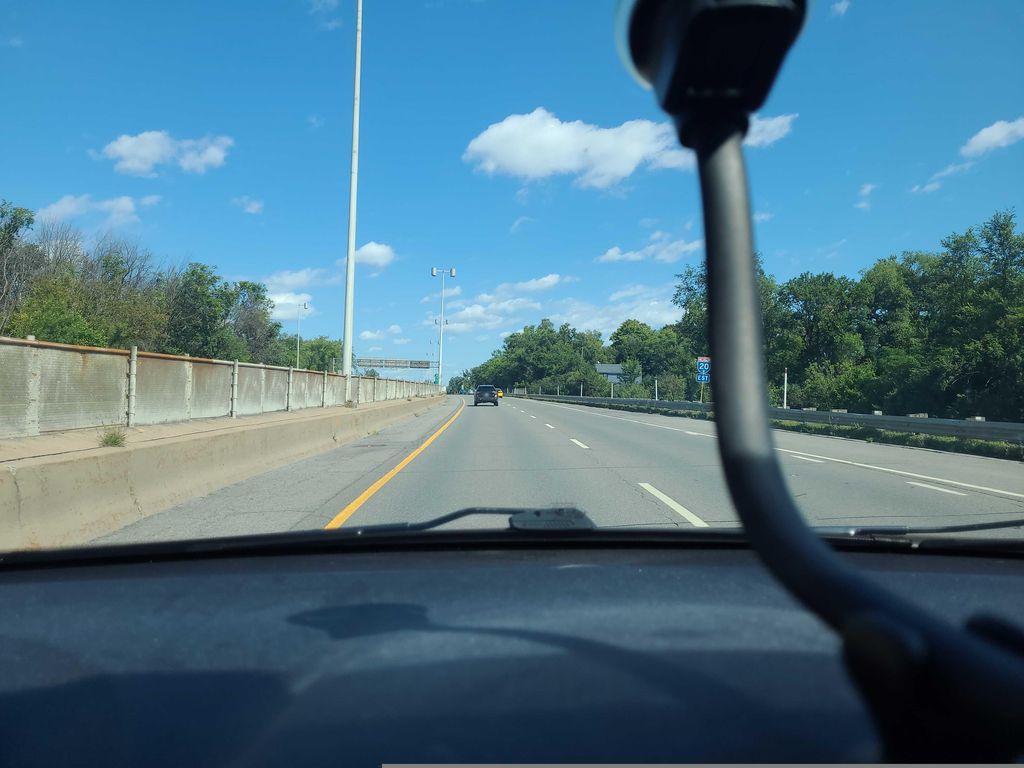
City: montreal